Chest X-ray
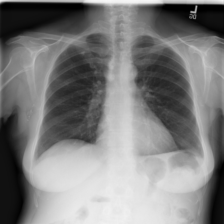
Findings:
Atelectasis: negative
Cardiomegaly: negative
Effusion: positive
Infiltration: negative
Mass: negative
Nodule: negative
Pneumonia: negative
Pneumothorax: negative
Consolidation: negative
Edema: negative
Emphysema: negative
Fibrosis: negative
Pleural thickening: negative
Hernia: negative